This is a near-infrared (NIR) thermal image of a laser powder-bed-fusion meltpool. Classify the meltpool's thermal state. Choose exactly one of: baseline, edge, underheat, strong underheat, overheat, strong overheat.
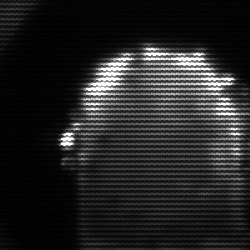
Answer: baseline